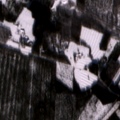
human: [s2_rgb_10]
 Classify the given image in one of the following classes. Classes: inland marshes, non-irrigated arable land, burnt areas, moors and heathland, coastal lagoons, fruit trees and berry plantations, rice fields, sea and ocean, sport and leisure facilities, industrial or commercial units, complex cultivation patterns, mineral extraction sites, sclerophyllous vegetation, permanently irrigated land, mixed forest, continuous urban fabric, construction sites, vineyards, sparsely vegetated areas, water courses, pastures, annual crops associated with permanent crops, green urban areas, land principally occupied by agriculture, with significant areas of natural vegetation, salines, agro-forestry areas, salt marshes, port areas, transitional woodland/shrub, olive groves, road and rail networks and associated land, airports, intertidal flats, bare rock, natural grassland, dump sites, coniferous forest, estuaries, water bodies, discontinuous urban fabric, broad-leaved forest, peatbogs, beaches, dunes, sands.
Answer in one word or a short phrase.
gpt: land principally occupied by agriculture, with significant areas of natural vegetation, broad-leaved forest, coniferous forest, mixed forest